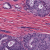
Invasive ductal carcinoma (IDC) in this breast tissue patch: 1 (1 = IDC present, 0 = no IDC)